Question: Beginer question:
i load ->
'''
<script type="text/javascript" src="http://code.jquery.com/jquery-latest.min.js"></script>
'''
after that mt js file
all in the head section.
html:
'''
<li class="form-row" id="req-shake">
<label class="requried-field"> *</label>
<label>some label</label>
<input id="input-email" name="email" type="text" class="text-input required email default" value="" title="example@example.com" />
</li>
'''
js error:

am i doing something wrong?
Thanks
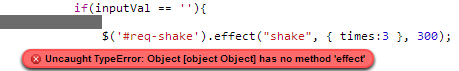
Answer: Include these three files too
'''
<link href="http://ajax.googleapis.com/ajax/libs/jqueryui/1.8/themes/base/jquery-ui.css" rel="stylesheet" type="text/css"/>
<script src="http://ajax.googleapis.com/ajax/libs/jquery/1.5/jquery.min.js"></script>
<script src="http://ajax.googleapis.com/ajax/libs/jqueryui/1.8/jquery-ui.min.js"></script>
'''